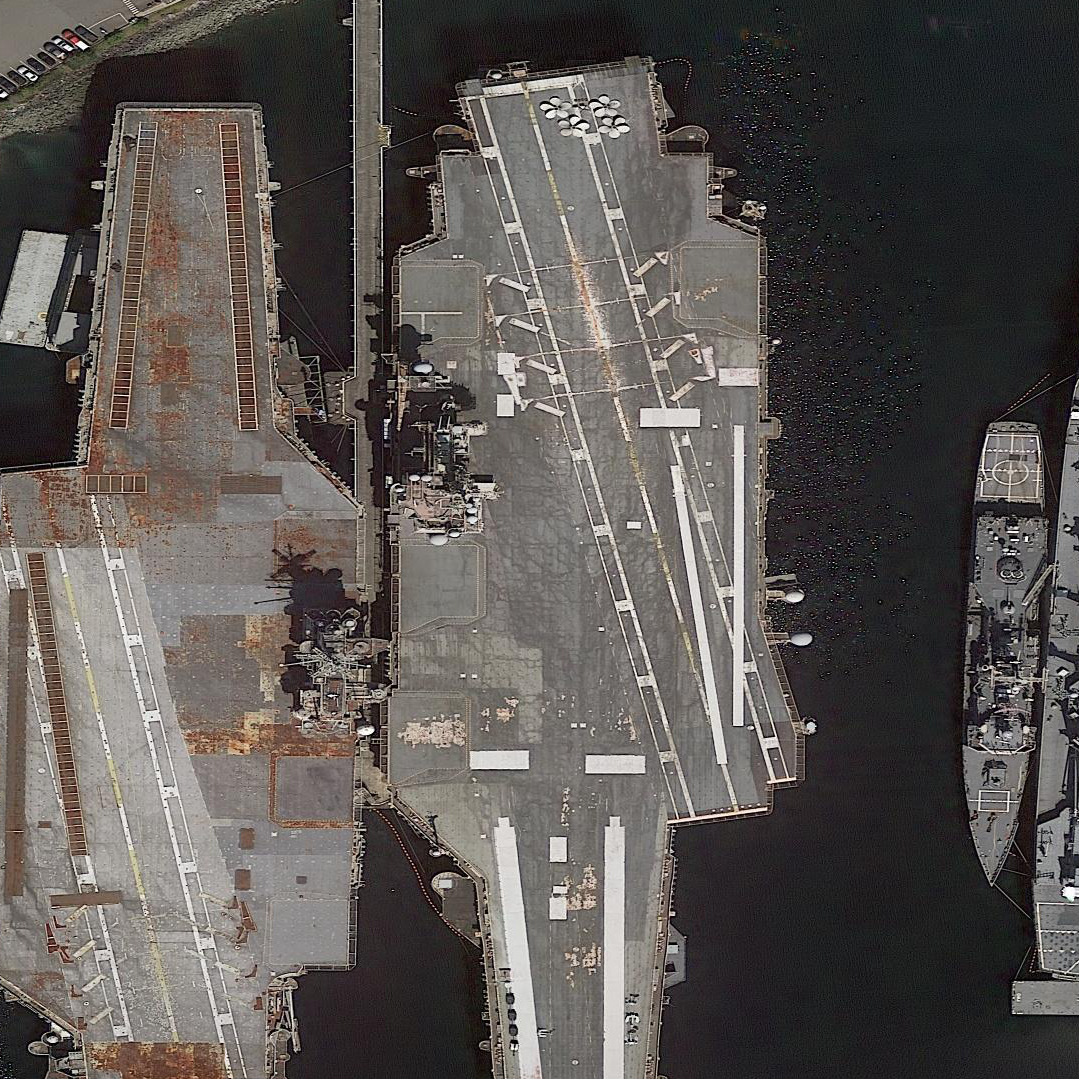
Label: aircraft_carrier